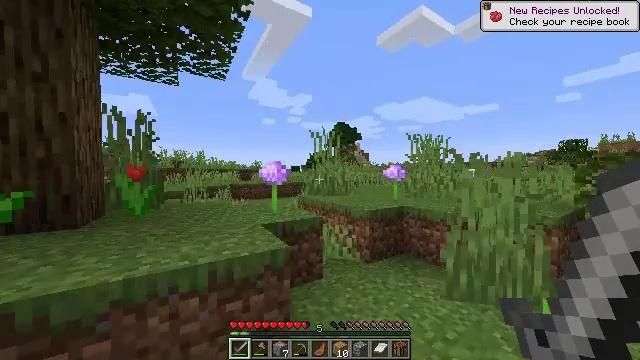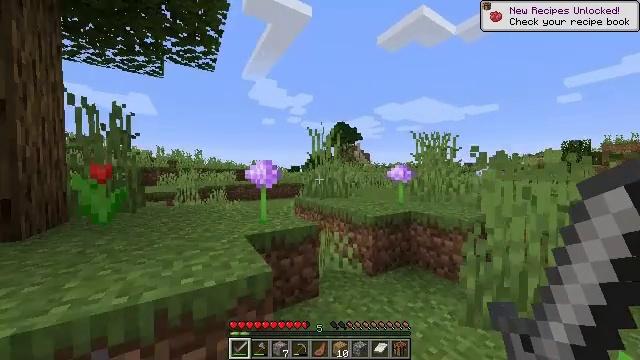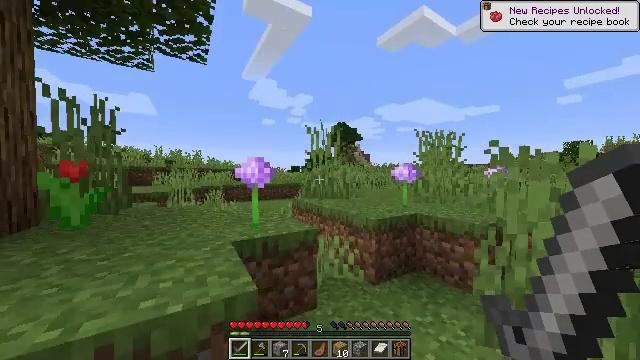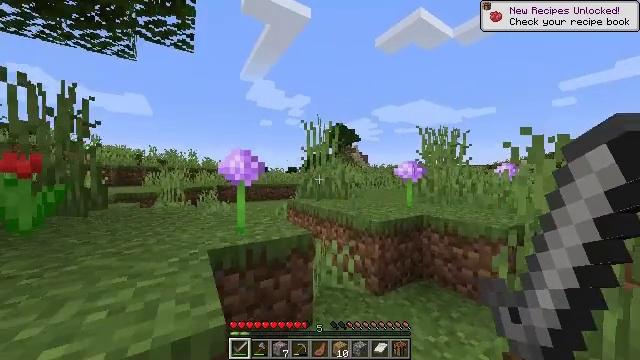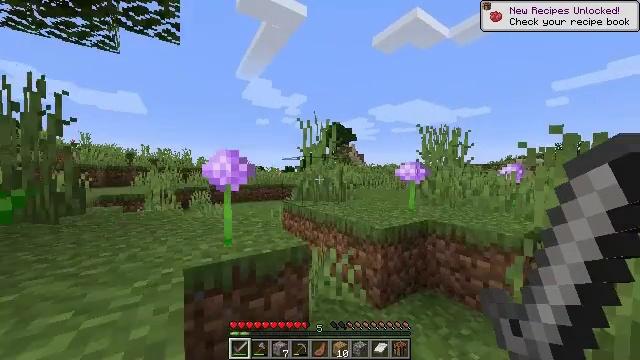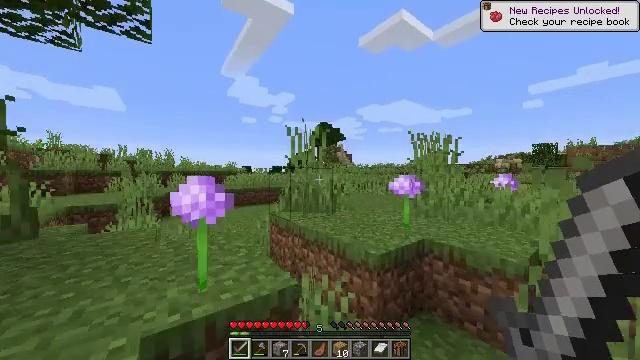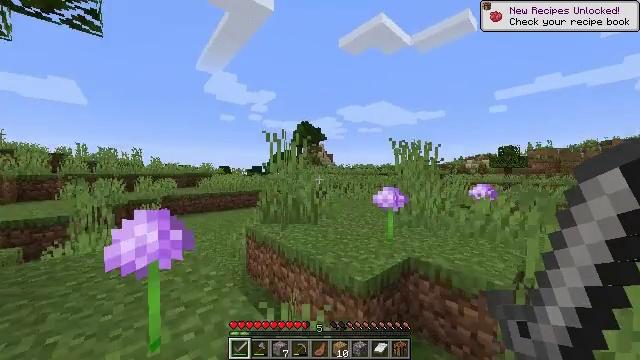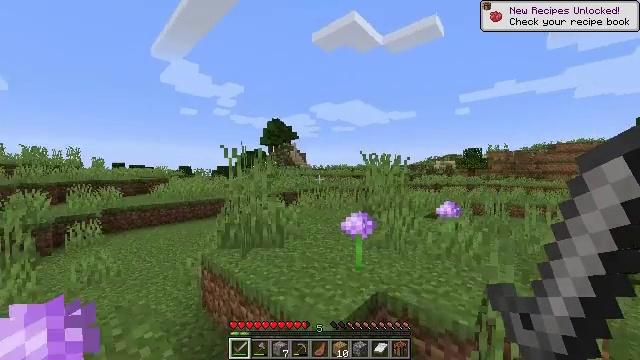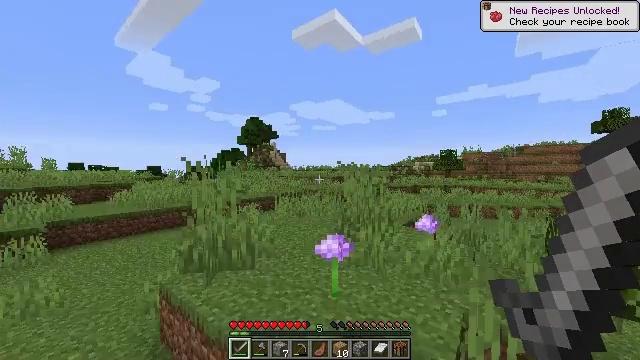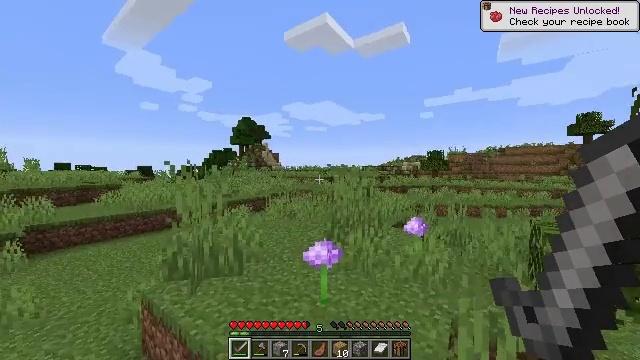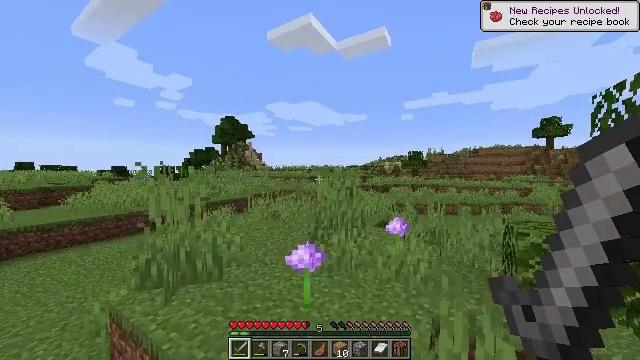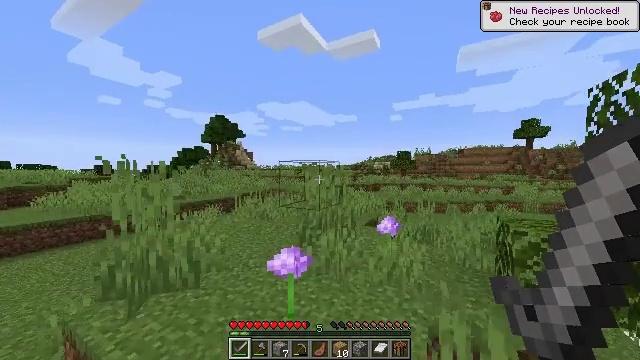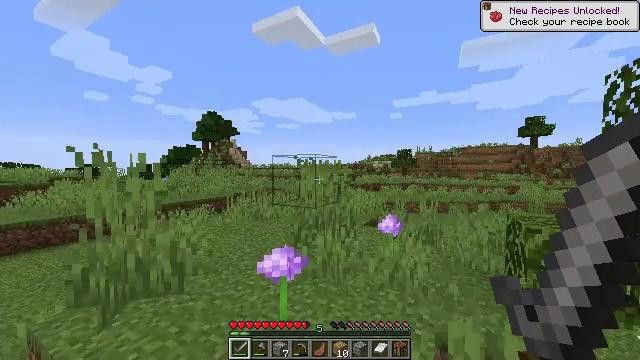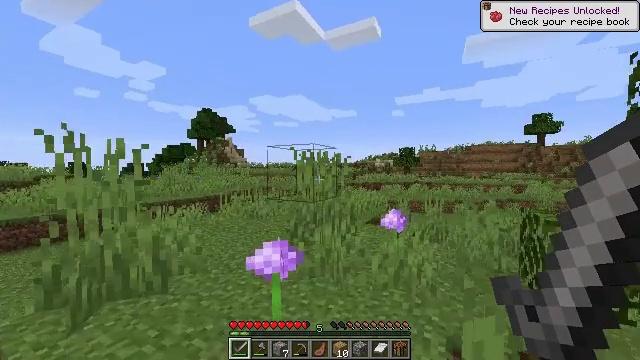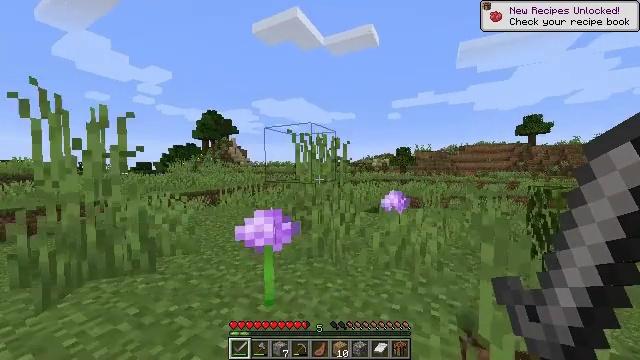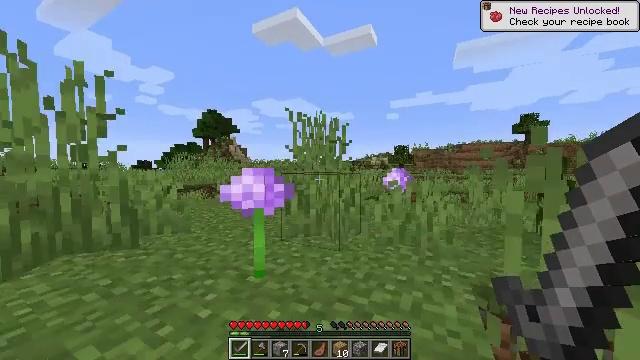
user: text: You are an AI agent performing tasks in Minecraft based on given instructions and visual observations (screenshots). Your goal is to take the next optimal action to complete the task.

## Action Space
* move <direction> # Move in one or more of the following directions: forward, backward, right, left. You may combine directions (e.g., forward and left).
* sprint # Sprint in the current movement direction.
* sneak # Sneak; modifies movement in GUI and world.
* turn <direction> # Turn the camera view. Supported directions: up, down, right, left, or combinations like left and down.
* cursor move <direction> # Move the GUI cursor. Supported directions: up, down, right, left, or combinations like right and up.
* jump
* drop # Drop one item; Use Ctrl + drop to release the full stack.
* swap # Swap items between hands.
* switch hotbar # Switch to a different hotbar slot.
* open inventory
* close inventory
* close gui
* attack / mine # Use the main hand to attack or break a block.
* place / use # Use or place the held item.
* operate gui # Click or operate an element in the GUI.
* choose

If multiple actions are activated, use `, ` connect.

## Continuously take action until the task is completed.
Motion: motion action
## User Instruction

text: Collect sugar cane near water sources.
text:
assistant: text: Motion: move forward, sprint
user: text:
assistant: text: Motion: move forward, sprint
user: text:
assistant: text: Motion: move forward, sprint
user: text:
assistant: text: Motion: move forward, sprint
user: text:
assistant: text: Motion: move forward, sprint, turn right, jump
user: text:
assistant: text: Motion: move forward, sprint, turn right, jump
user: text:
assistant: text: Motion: move forward, sprint, turn right, jump
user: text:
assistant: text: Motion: move forward, sprint, turn right, jump
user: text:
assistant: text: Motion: move forward, sprint, turn right, jump
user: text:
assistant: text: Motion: move forward, sprint, turn right, jump
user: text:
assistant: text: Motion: move forward, sprint, turn right, jump
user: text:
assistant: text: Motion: move forward, sprint, jump
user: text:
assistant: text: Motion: move forward, sprint, jump
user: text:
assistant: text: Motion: move forward, sprint, jump
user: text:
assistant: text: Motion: move forward, sprint
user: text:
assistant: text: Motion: move forward, sprint
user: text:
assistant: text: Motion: move forward, sprint
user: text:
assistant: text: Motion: move forward, sprint
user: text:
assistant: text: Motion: move forward, sprint
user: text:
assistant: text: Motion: move forward, sprint
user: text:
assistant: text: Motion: move forward, sprint
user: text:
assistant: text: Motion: move forward, sprint, jump
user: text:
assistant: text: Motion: move forward, sprint, jump
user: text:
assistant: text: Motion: move forward, sprint, jump
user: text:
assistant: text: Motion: move forward, sprint, jump
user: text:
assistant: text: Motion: move forward, sprint, jump
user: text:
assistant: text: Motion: move forward, sprint, jump
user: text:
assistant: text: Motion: move forward, sprint, jump
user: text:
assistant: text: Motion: move forward, sprint
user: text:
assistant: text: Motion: move forward, sprint